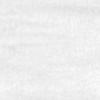
Label: no_change